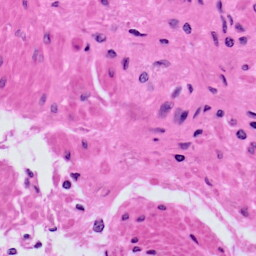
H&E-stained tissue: Prostate